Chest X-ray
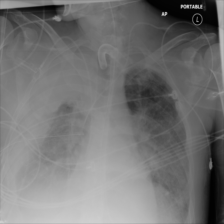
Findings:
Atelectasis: negative
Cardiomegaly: negative
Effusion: negative
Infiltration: negative
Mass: negative
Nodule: negative
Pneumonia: negative
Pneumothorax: negative
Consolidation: negative
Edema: negative
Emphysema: negative
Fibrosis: negative
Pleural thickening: negative
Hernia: negative